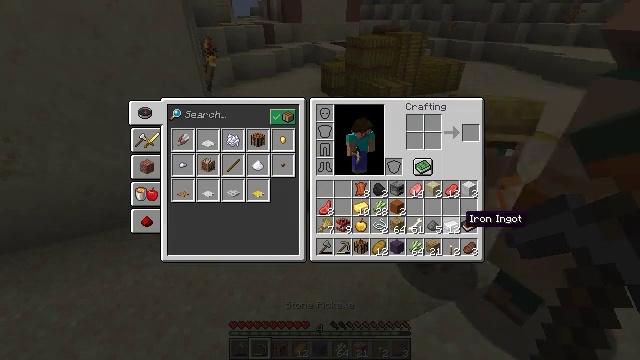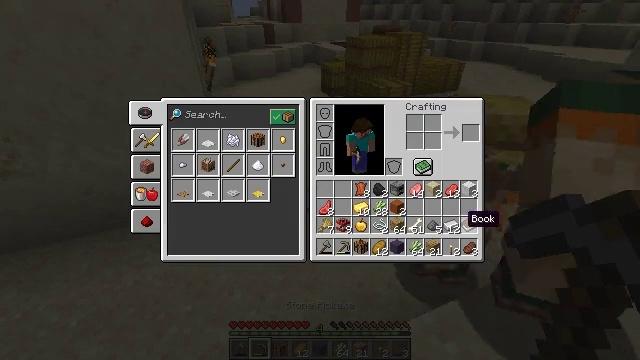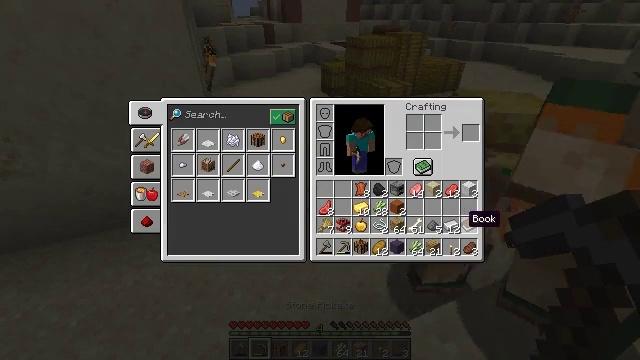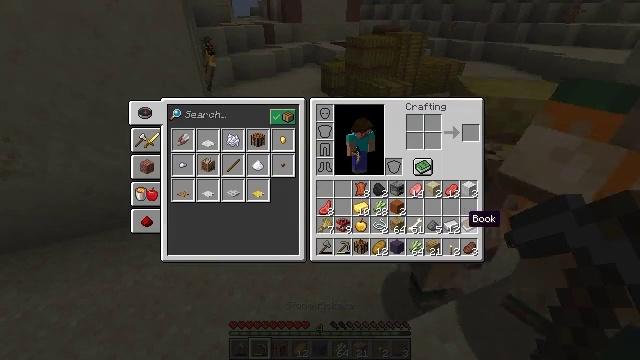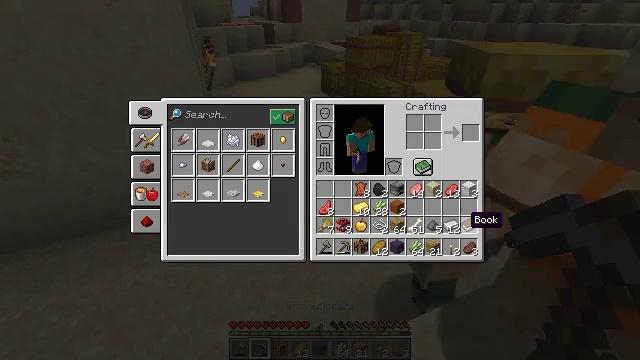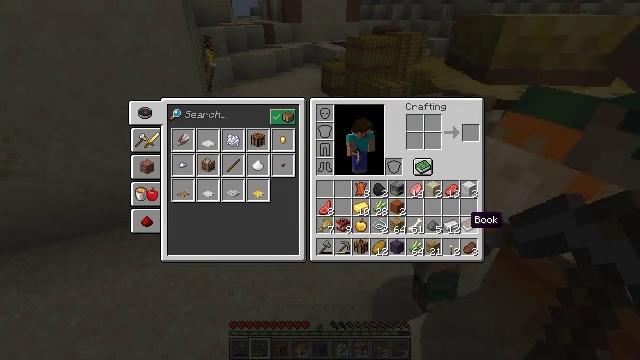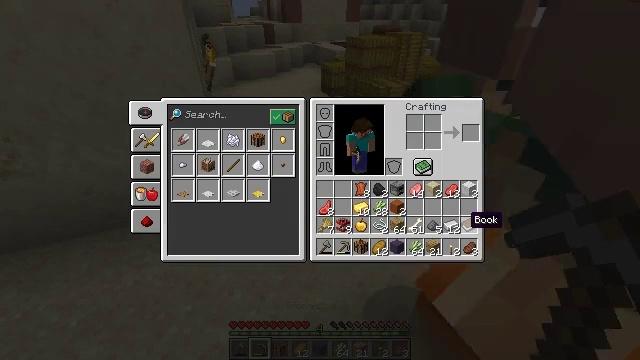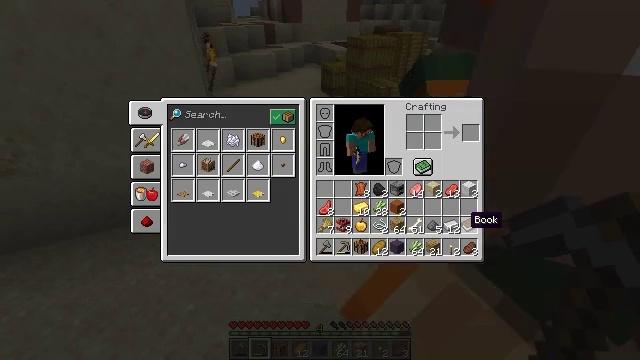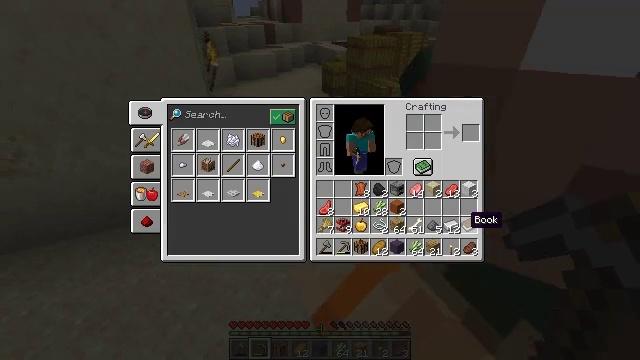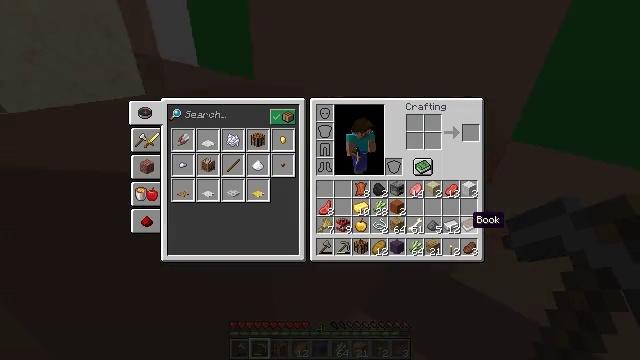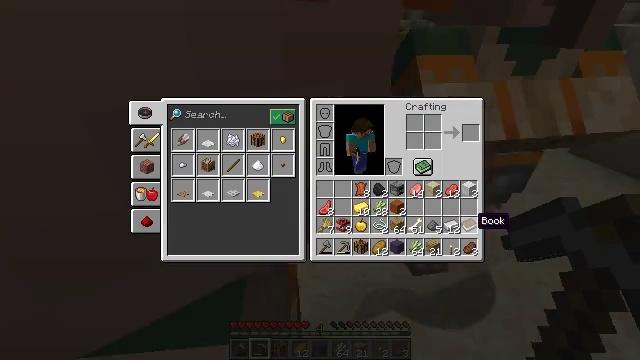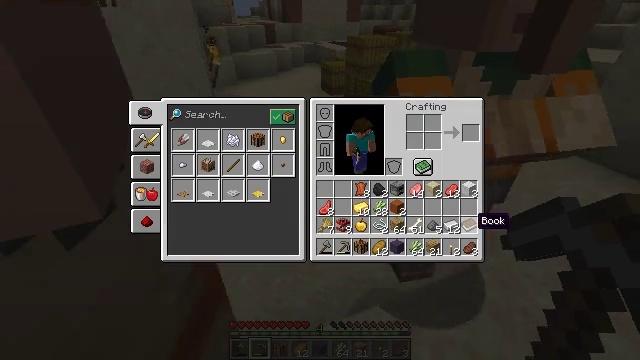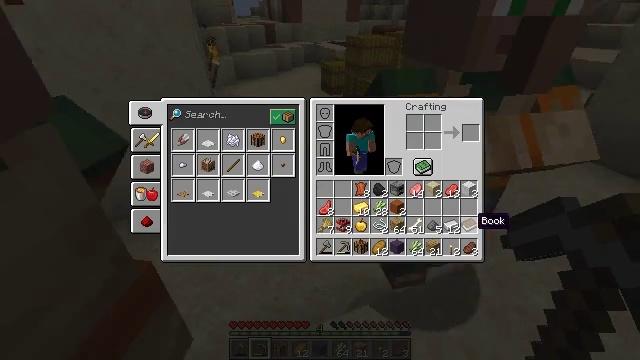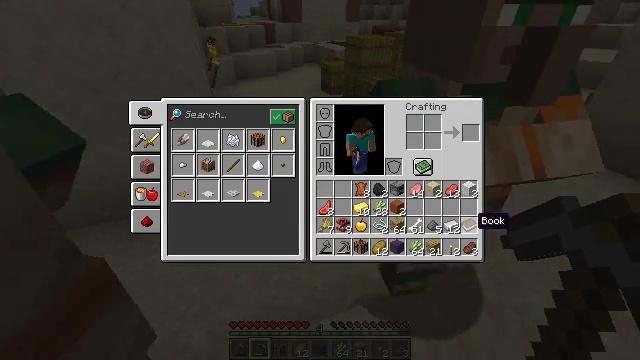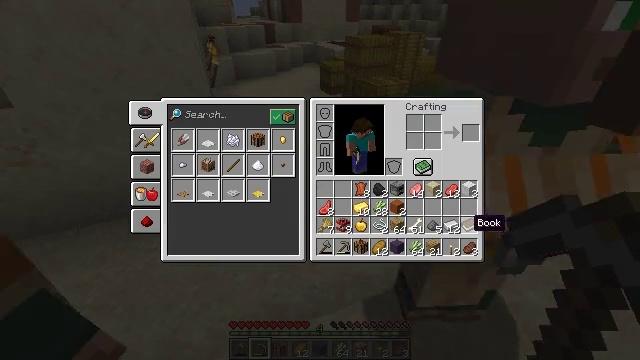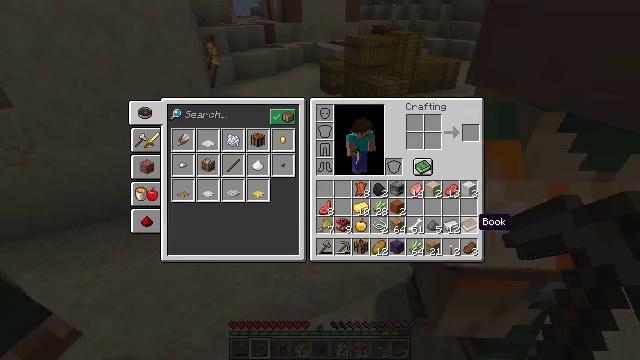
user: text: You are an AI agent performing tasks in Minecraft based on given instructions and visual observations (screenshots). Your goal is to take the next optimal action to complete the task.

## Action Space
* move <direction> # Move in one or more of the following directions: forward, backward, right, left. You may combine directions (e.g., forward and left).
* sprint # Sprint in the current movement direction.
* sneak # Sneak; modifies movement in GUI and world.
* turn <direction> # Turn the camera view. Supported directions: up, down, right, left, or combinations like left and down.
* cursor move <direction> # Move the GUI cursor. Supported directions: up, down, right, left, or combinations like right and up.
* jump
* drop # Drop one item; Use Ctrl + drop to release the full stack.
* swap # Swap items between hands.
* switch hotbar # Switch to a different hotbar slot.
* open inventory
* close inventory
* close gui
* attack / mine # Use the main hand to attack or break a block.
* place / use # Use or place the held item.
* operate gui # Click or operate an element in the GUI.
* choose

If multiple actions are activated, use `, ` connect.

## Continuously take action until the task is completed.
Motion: motion action
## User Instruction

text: Get the lime bed back into inventory.
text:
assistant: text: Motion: sneak
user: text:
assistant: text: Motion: sneak
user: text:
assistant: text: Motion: sneak
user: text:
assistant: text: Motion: sneak
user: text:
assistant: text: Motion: sneak
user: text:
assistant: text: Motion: sneak
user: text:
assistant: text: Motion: sneak
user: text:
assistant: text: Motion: sneak
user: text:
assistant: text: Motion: sneak
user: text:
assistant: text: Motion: sneak
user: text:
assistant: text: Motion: sneak
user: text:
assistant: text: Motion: sneak
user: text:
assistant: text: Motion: sneak
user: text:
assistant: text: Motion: sneak
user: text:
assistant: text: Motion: sneak
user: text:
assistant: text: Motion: sneak
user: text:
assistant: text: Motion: sneak, cursor move right
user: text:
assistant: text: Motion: sneak, cursor move right and up
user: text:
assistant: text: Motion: sneak
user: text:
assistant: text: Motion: sneak
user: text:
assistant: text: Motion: sneak
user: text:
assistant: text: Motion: sneak
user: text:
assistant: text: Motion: sneak
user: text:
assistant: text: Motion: sneak
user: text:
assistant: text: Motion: sneak, close inventory
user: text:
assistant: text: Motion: close inventory
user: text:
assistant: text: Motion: close inventory
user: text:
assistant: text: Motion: move forward, turn up, close inventory
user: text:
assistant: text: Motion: move forward
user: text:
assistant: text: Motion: move forward